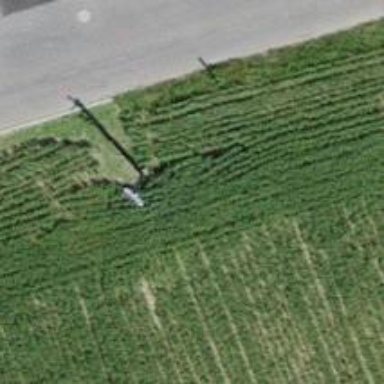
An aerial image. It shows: Power pole.